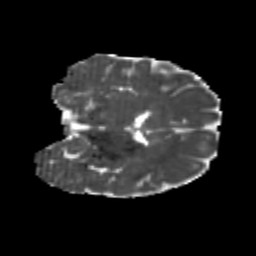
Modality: MD
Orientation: coronal
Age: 21
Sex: male
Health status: healthy
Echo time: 0.074 s